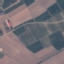
Land use / land cover: PermanentCrop